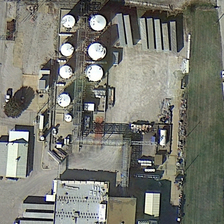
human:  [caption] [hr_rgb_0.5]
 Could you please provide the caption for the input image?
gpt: the factory contains many complicated facilities connected by the pipelines .

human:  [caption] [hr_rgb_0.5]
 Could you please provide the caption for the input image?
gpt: some storage tanks are near several buildings .

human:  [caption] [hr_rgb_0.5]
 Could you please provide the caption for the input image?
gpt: some storage tanks are near several buildings .

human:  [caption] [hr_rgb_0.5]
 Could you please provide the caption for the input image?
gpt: the factory contains many complicated facilities connected by the pipelines .

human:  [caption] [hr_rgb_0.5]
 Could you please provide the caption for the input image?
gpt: some storage tanks are near several buildings .